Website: apple
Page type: billing-address
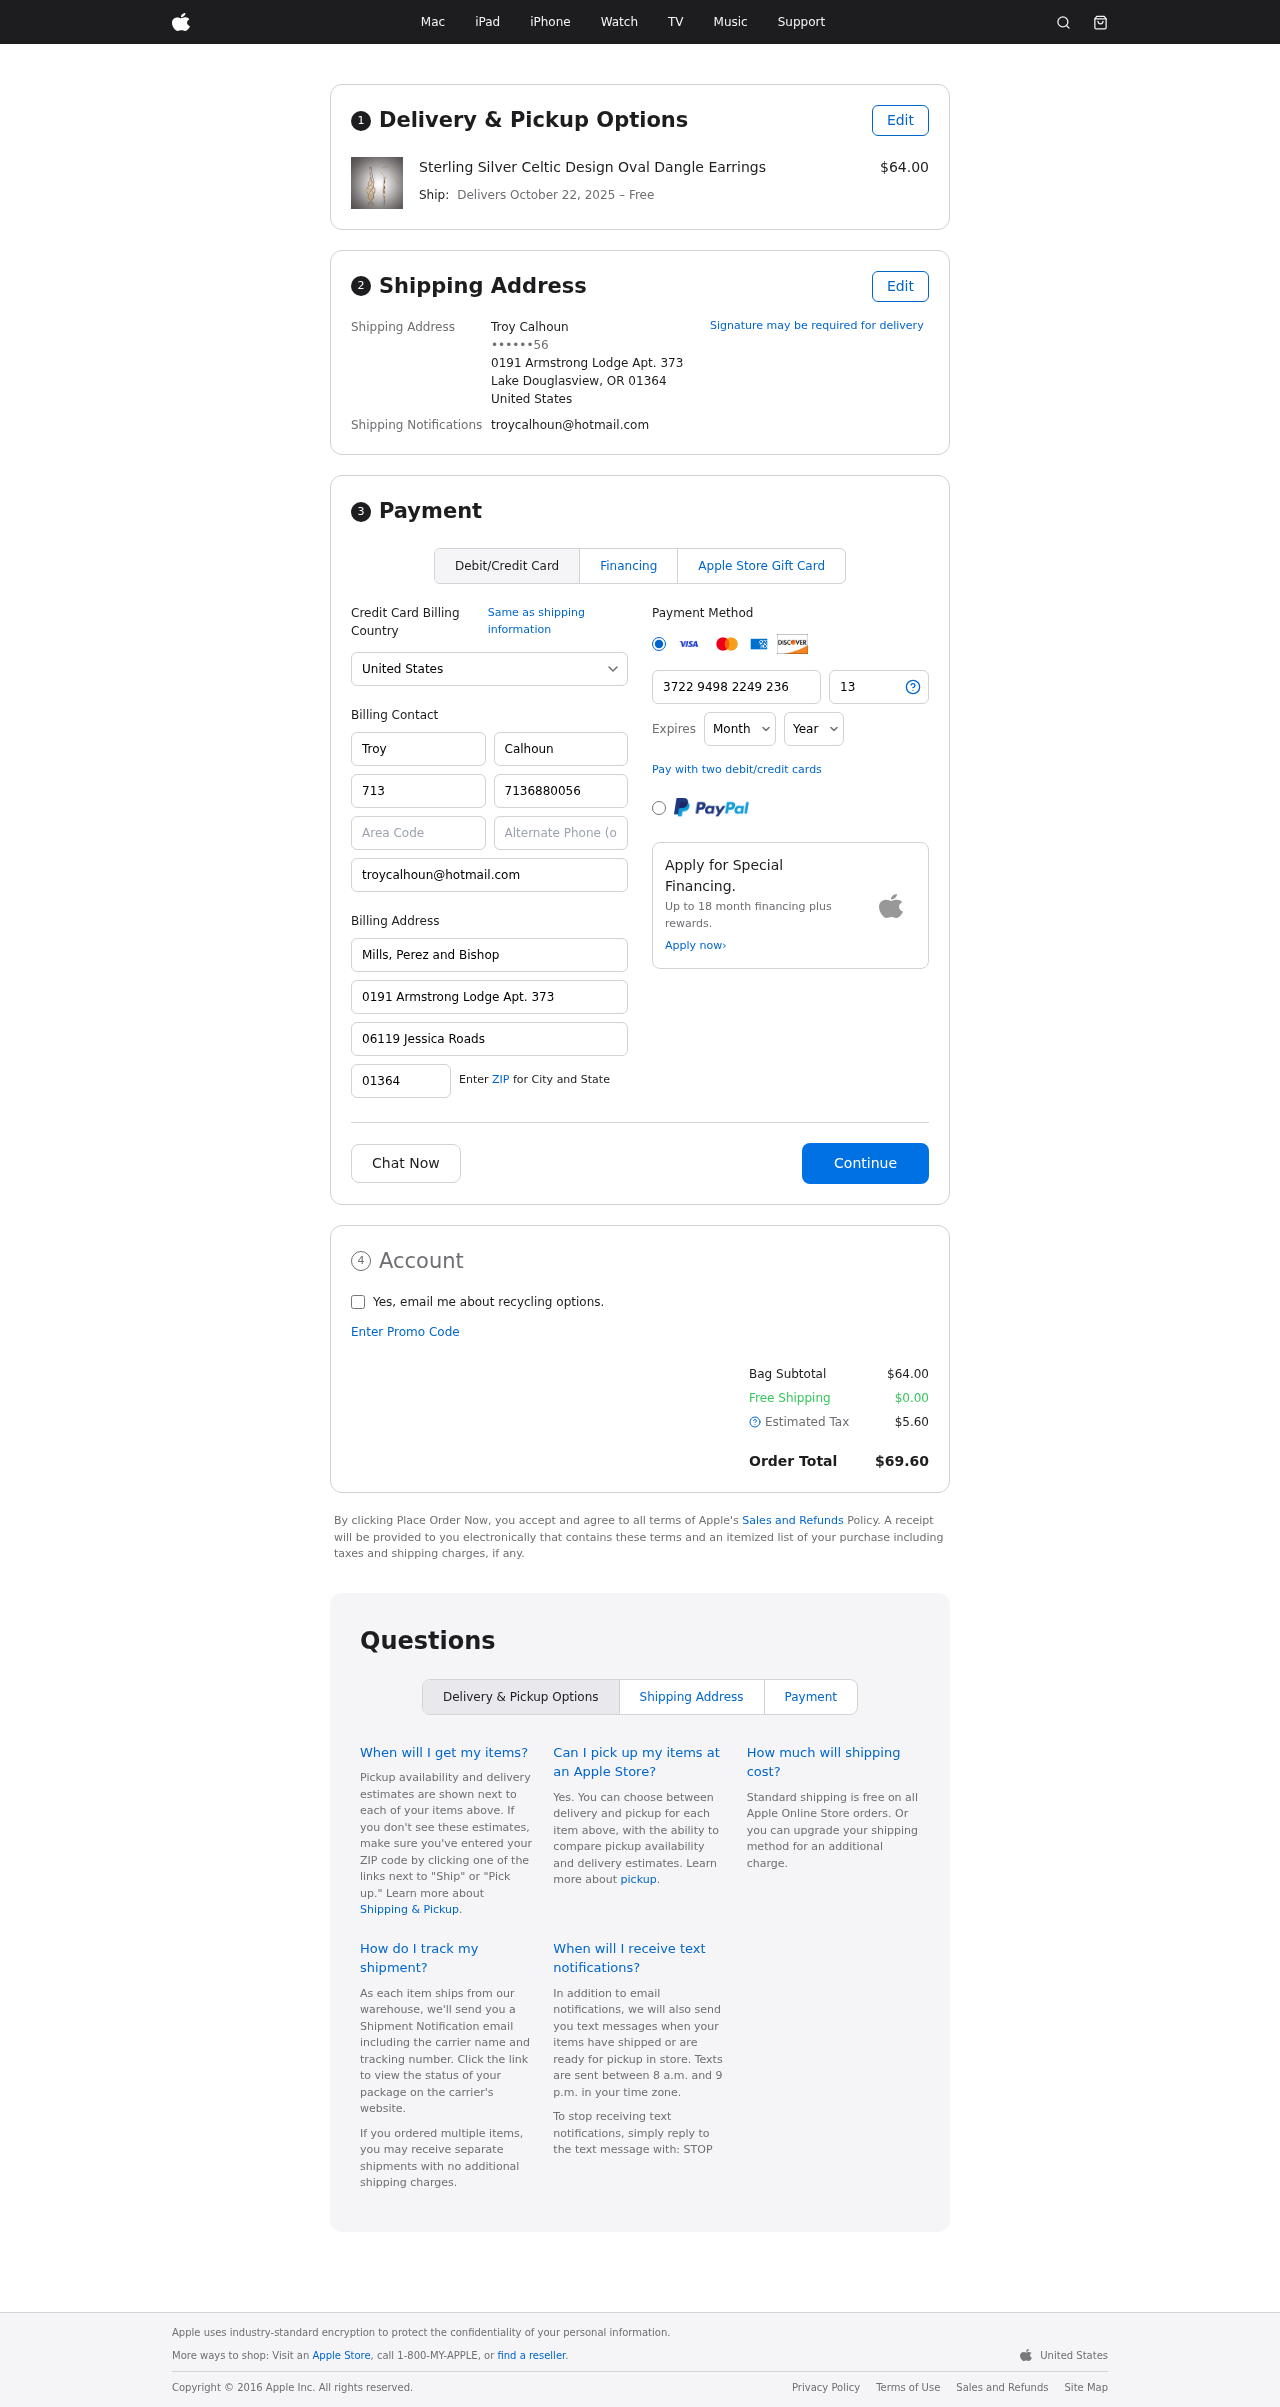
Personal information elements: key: PII_CARD_CVV
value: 1338
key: PII_CARD_EXPIRY_MONTH
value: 07
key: PII_CARD_EXPIRY_YEAR
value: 26
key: PII_CARD_NUMBER
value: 3722 9498 2249 236
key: PII_CITY_STATE_ZIP
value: Lake Douglasview, OR 01364
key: PII_COUNTRY
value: United States
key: PII_EMAIL
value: troycalhoun@hotmail.com
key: PII_FULLNAME
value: Troy Calhoun
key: PII_STREET
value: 0191 Armstrong Lodge Apt. 373
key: PII_PHONE_LINE_NUMERIC
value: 56
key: PII_PHONE_SUFFIX_NUMERIC
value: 56
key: PII_BILLING_FIRSTNAME
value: Troy
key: PII_BILLING_LASTNAME
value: Calhoun
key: PII_BILLING_PHONE_AREA
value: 713
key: PII_BILLING_PHONE
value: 7136880056
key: PII_BILLING_EMAIL
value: troycalhoun@hotmail.com
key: PII_BILLING_COMPANY
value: Mills, Perez and Bishop
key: PII_BILLING_STREET
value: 0191 Armstrong Lodge Apt. 373
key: PII_BILLING_STREET2
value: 06119 Jessica Roads
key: PII_BILLING_POSTCODE
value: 01364
Product elements: key: PRODUCT1_NAME
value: Sterling Silver Celtic Design Oval Dangle Earrings
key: PRODUCT1_PRICE
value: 64
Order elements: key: ORDER_DELIVERY_DATE
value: October 22, 2025
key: ORDER_SUBTOTAL
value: $64.00
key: ORDER_SHIPPING_COST
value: $0.00
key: ORDER_TAX
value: $5.60
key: ORDER_TOTAL
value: $69.60